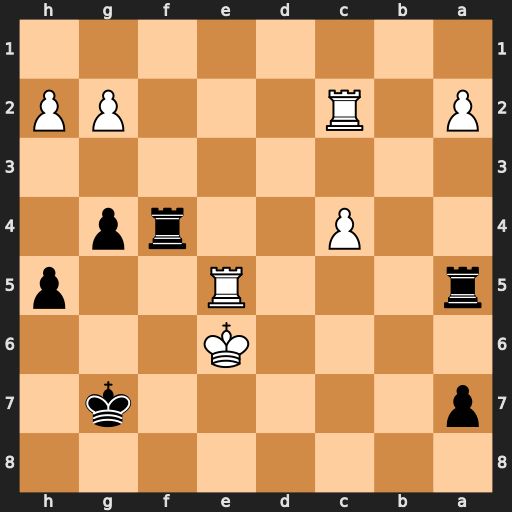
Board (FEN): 8/p5k1/4K3/r3R2p/2P2rp1/8/P1R3PP/8
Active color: b
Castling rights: -
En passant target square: -
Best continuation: Rf6+ Kd7 Rxe5